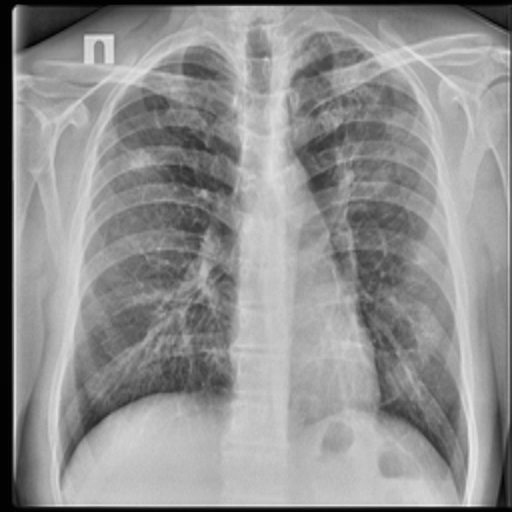
Finding: TUBERCULOSIS